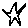
Label: star